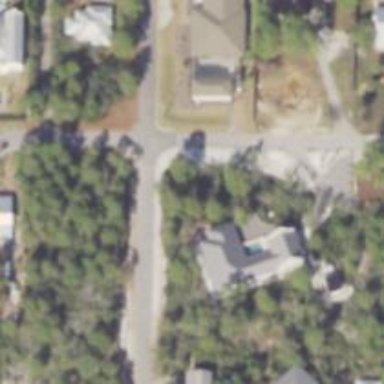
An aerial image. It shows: Residential road with asphalt surface.